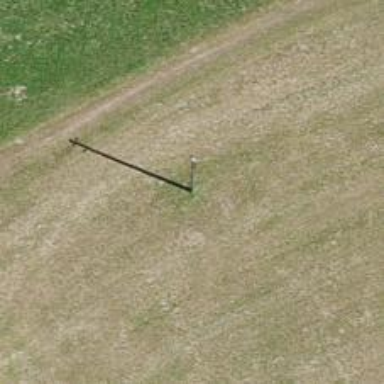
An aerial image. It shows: Utility pole in the area.